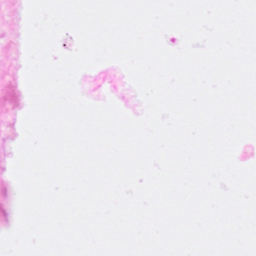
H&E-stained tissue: Breast